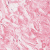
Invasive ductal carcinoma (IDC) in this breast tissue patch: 0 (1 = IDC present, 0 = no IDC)